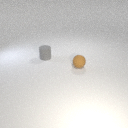
small gray rubber cylinder behind small brown rubber sphere